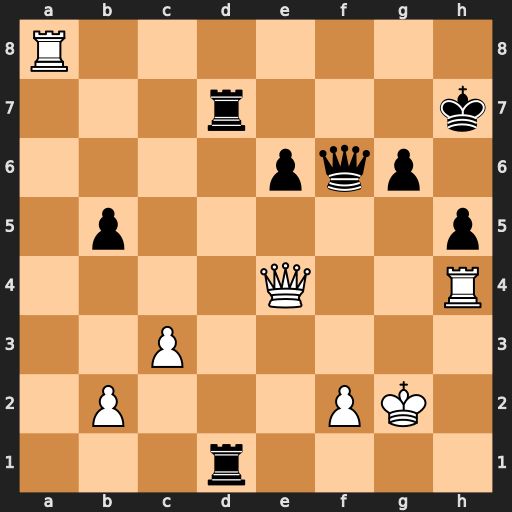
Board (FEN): R7/3r3k/4pqp1/1p5p/4Q2R/2P5/1P3PK1/3r4
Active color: w
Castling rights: -
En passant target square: -
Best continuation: Rxh5+ Kg7 Rah8 Qxf2+ Kxf2